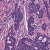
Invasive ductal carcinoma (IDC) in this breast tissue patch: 1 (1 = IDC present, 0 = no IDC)